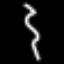
Label: squiggle